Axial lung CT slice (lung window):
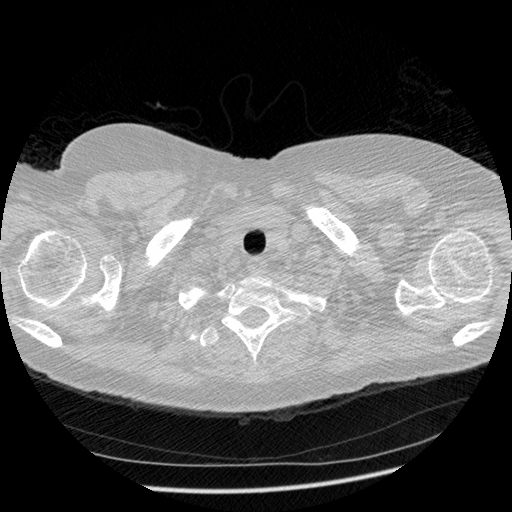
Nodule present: no